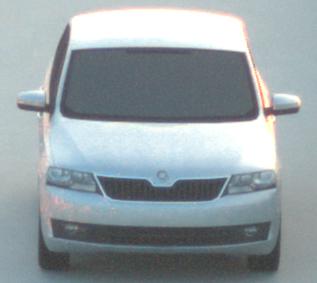
Make: Skoda
Model: Rapid
Detailed model: Rapid 1.2 Active Limousine
Model produced from: 2012/10
Model produced until: 2015/04
Doors: 5
Color: white
Road condition: dry road
Daytime: sunrise or sunset
Contrast: medium contrast